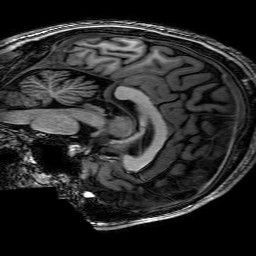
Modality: T1w
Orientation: sagittal
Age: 27
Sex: male
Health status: healthy